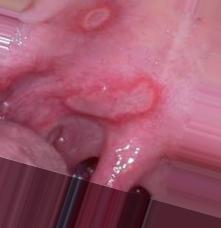
Condition: Mouth Ulcer